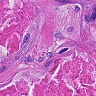
Metastatic tissue present: yes